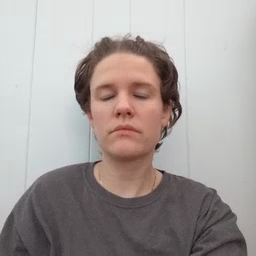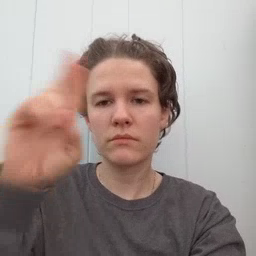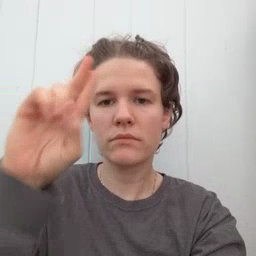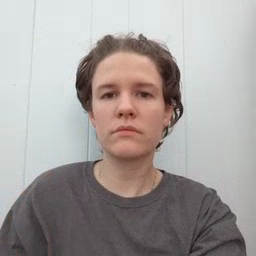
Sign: uncle